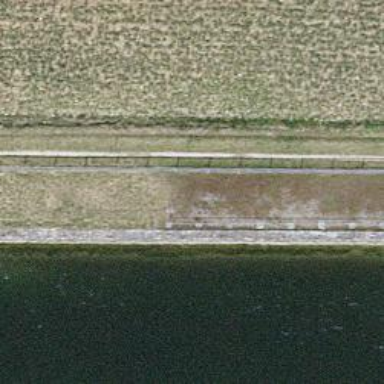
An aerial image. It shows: Fence is in the image.